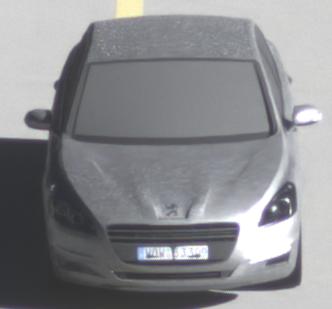
Make: Peugeot
Model: 508 120 VTi
Detailed model: 508 (I) Limousine
Model produced from: 2011/03
Model produced until: 2014/05
Doors: 4
Color: white
Road condition: dry road
Daytime: morning or afternoon
Contrast: high contrast